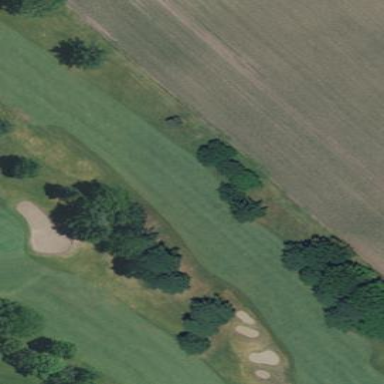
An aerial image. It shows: Golf fairway surrounded by grass.